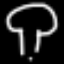
Label: mushroom